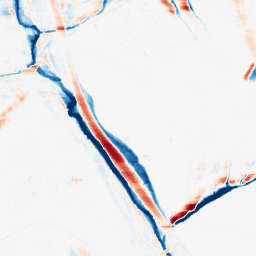
Category: morphological
Decomposition family: morphological_ellipse
Decomposition parameters: operation: average
width: 5
height: 20
Upsampling method: linear_exact
Upsampling parameters: scale: 8
Upsampling scale: 8